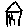
Label: house